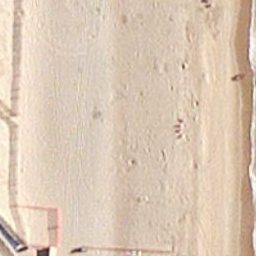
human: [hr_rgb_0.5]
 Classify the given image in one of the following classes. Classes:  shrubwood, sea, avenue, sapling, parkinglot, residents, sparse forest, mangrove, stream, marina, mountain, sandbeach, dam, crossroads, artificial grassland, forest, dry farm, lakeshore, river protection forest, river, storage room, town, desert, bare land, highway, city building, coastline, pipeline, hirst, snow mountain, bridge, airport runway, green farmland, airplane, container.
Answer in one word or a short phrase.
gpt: sandbeach